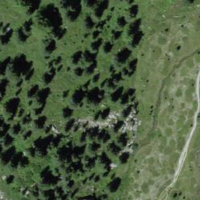
EUNIS habitat code: 31
Species observed at this site:
Campanula barbata
Euphrasia alpina